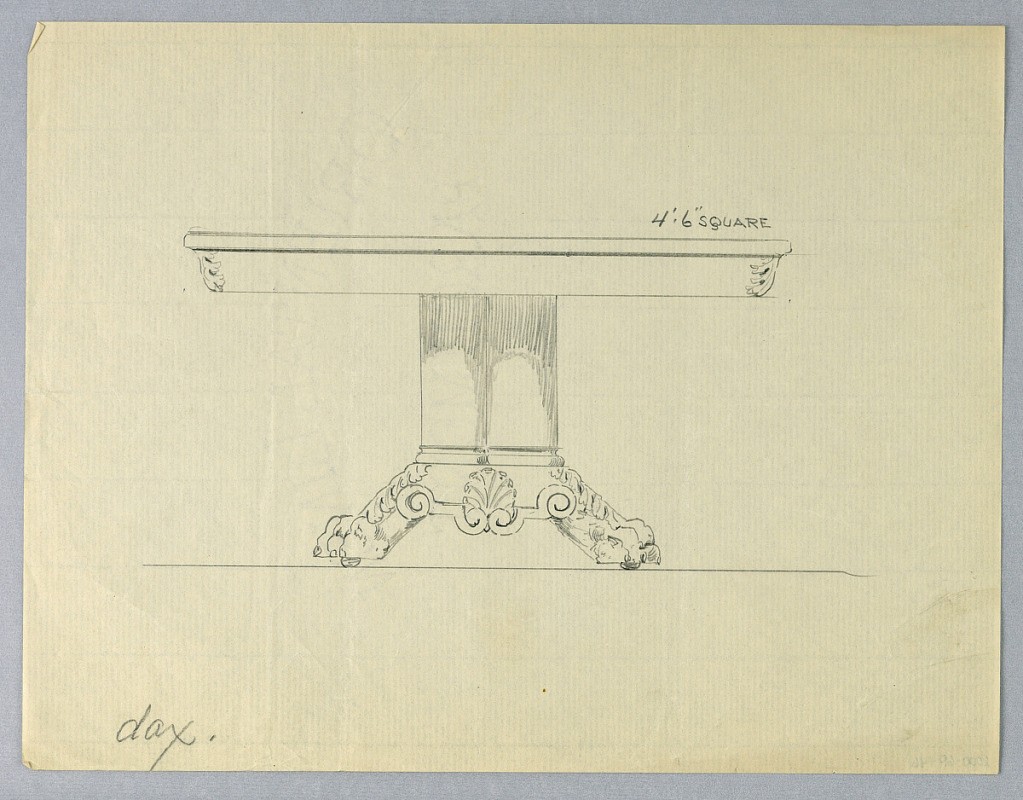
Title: Design for Square Dining Table on Animal Paw Feet
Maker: A.N. Davenport Co.
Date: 1900–05
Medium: Graphite on thin cream paper
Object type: Drawing
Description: Molded top with carved acanthus-leaf decorations at corners, raised on support of clustered columns, sitting atop molded base with carved palmette strapwork and acanthus leaf ornament, terminating in molded and carved animal paw feet on casters.